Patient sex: F
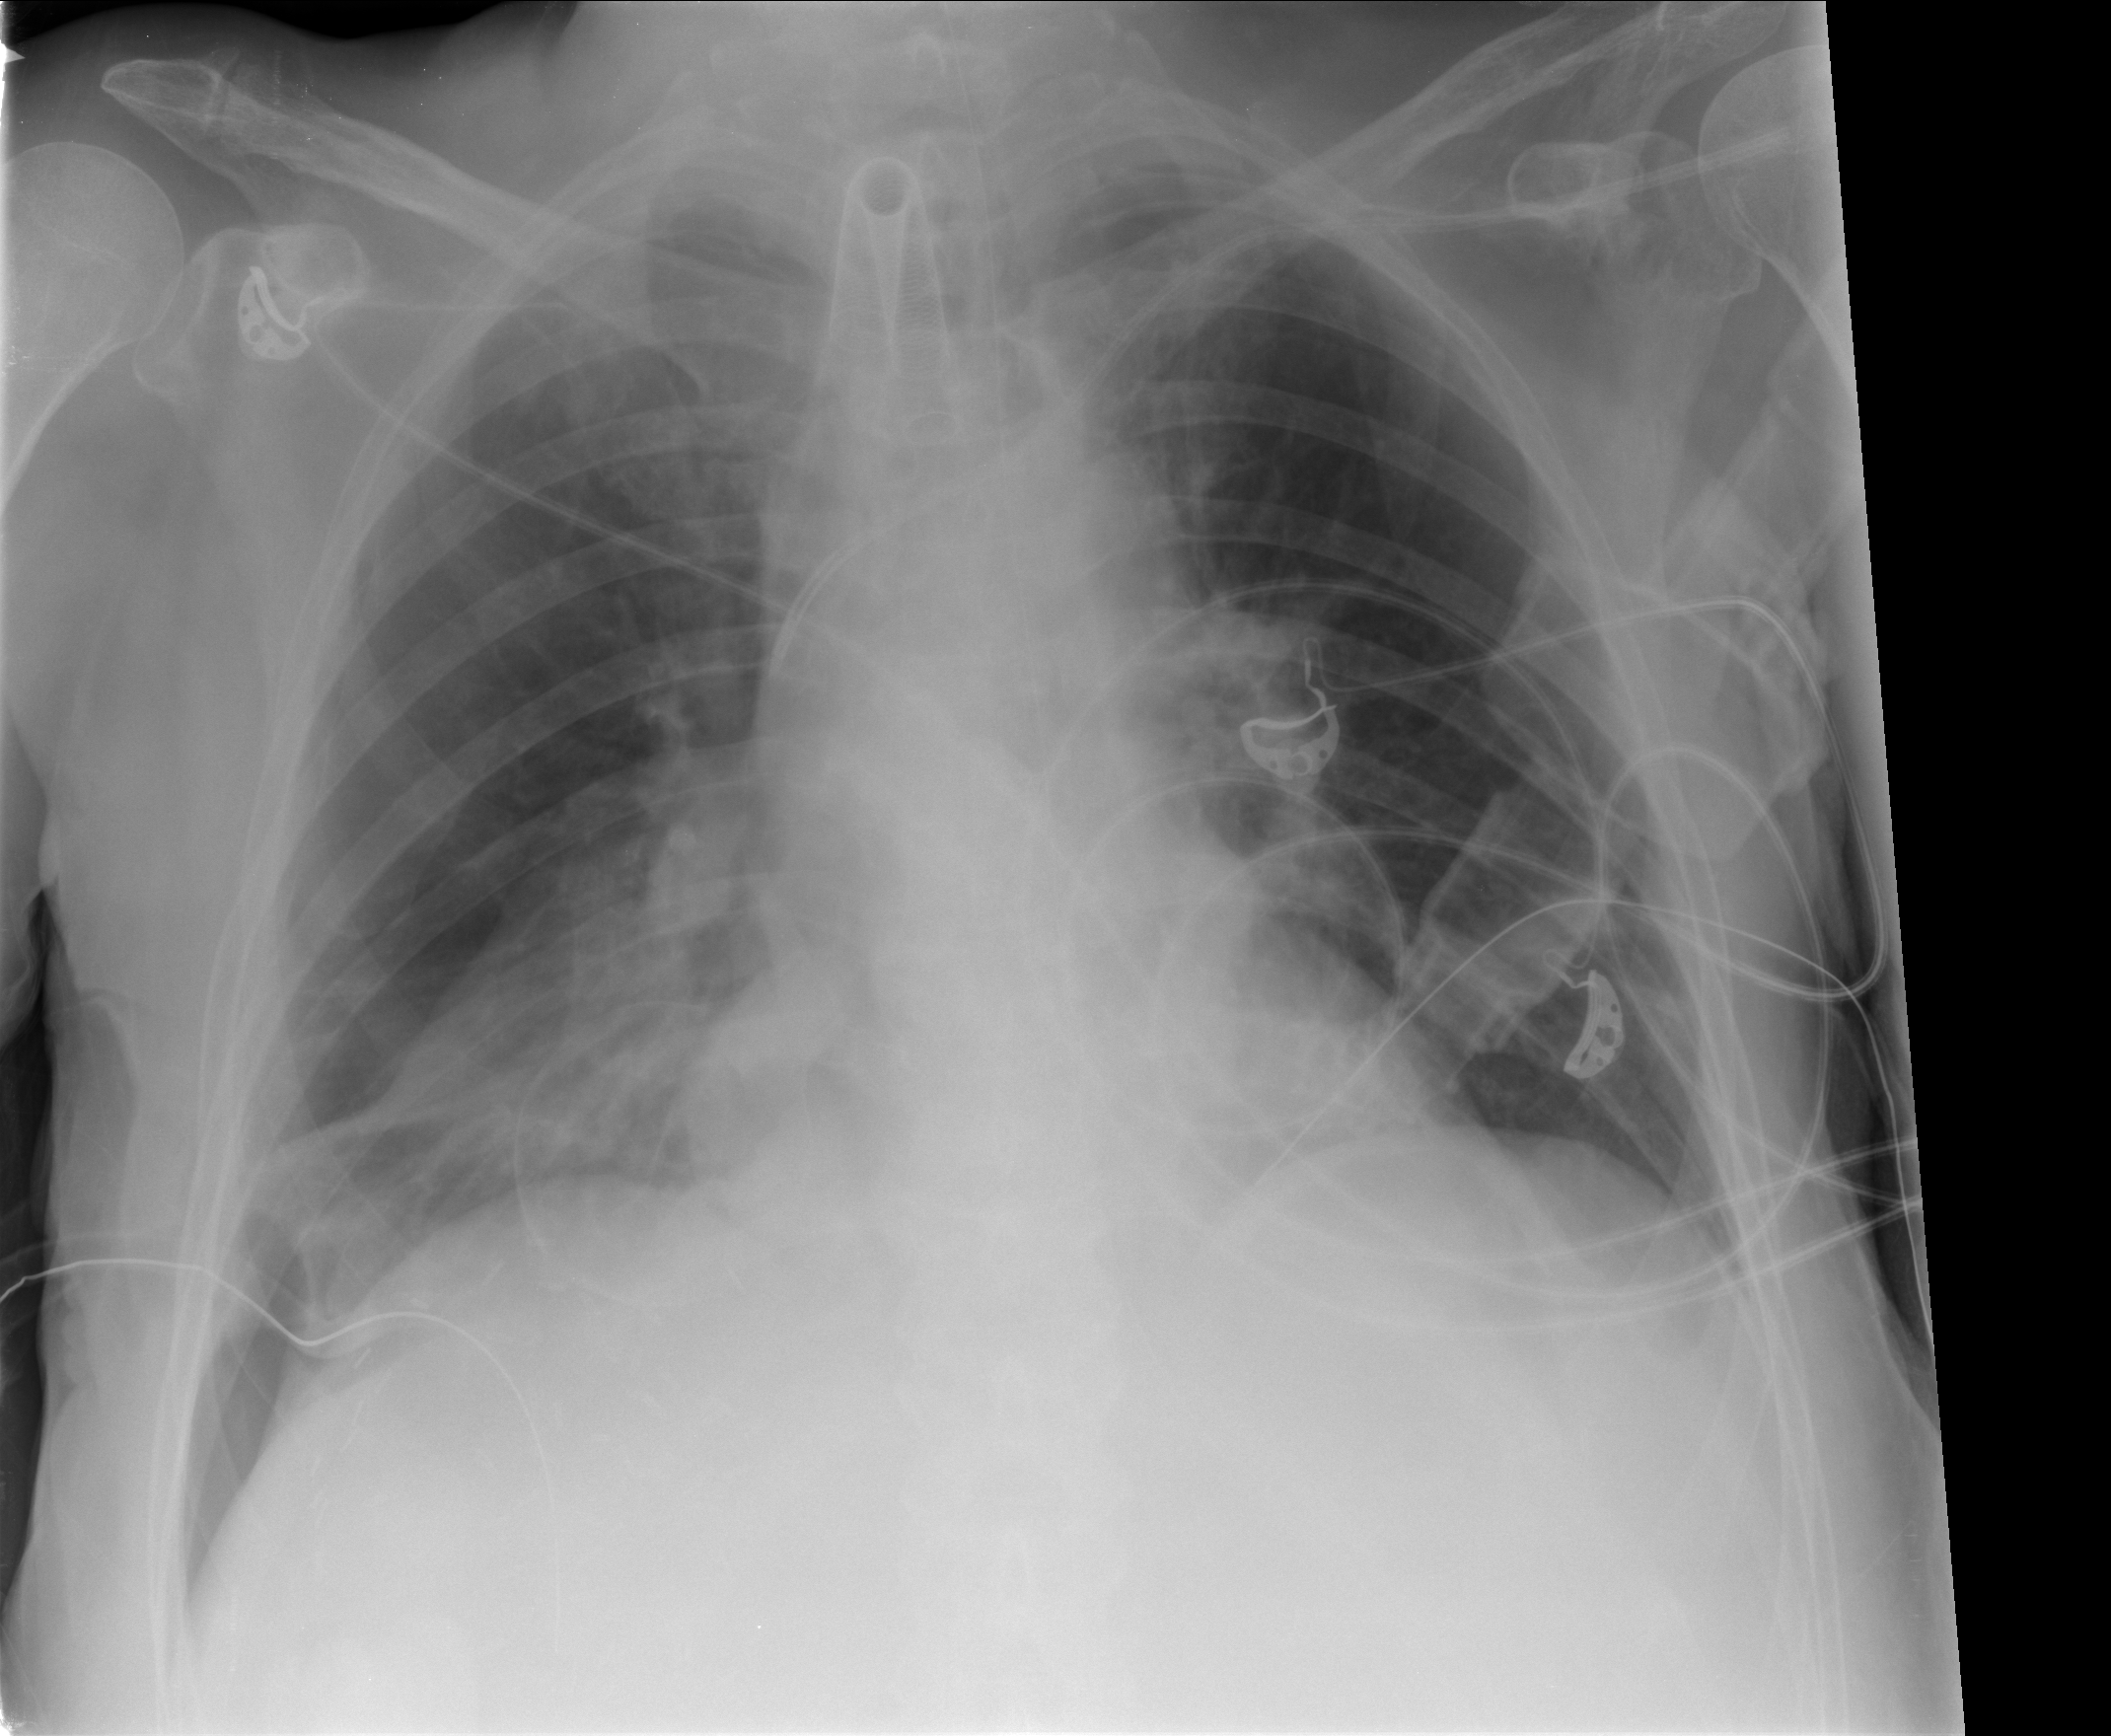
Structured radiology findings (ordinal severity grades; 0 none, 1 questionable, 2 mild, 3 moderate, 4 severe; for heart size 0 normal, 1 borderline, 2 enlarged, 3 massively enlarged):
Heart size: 1
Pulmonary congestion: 0
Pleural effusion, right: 0
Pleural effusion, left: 0
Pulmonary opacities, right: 0
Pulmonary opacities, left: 0
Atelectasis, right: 2
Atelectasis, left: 0